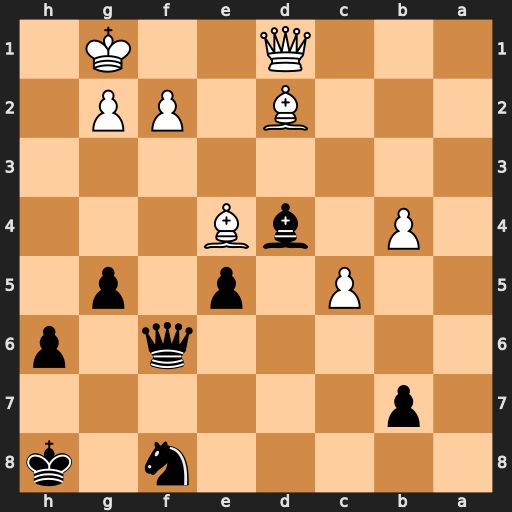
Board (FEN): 5n1k/1p6/5q1p/2P1p1p1/1P1bB3/8/3B1PP1/3Q2K1
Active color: b
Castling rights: -
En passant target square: -
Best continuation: Qxf2+ Kh2 Qh4#